Interaction volume radius: 10 \u00c5
Interaction volume height: 10 \u00c5
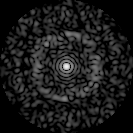
Disorder parameter: 0.8471